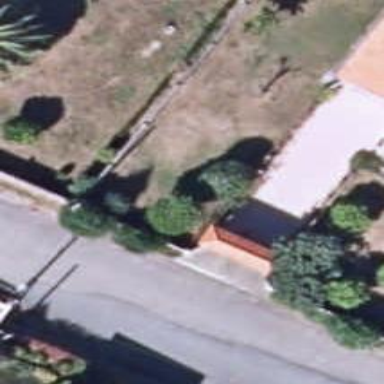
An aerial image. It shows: Fence.